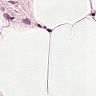
Metastatic tissue present: no